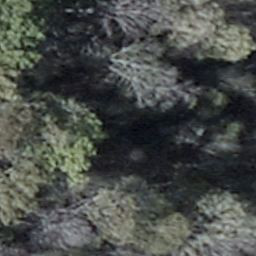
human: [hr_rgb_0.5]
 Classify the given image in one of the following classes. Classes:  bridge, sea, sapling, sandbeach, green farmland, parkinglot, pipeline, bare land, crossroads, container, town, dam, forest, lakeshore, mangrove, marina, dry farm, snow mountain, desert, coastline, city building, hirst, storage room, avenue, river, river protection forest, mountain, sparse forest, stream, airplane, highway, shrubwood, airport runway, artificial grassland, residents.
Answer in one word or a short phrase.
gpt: shrubwood